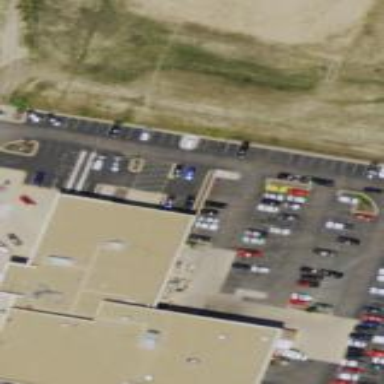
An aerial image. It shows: Retail building with car shop.